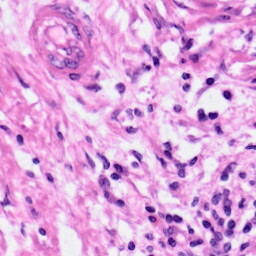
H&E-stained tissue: Pancreatic